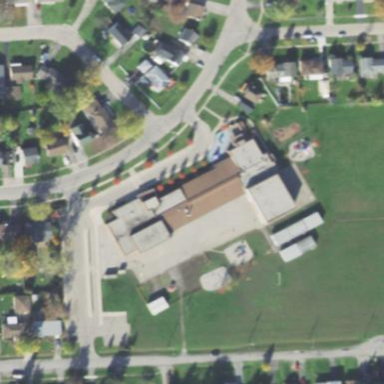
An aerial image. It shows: School.